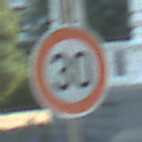
Verkehrszeichen: Geschwindigkeit30
Umgebung: Outdoor, Suburban
Tageszeit: SunriseSunset
Wetter: PartlyCloudy
Licht: Natural
Jahreszeit: NotSpecified
Kontrast: MediumContrast